Interaction volume radius: 5 \u00c5
Interaction volume height: 30 \u00c5
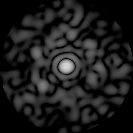
Disorder parameter: 0.8678